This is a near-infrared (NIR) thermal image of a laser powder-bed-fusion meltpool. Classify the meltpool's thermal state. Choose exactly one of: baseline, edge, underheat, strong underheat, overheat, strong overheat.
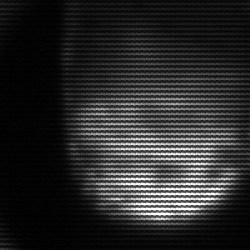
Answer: edge